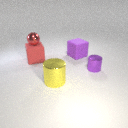
large red rubber cube to the left of large yellow metal cylinder